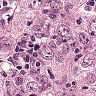
Metastatic tissue present: yes